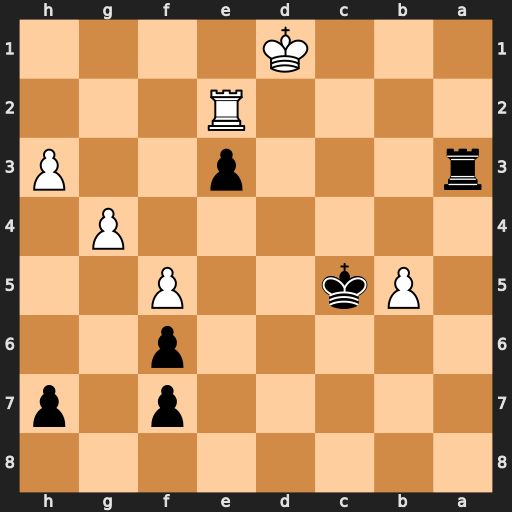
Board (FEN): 8/5p1p/5p2/1Pk2P2/6P1/r3p2P/4R3/3K4
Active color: b
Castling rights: -
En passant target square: -
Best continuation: Ra1+ Kc2 Kd4